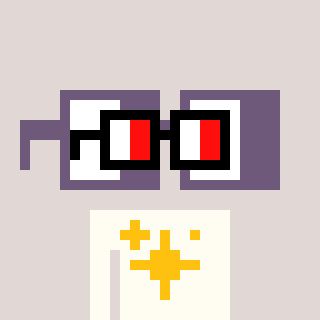
a pixel art character with square glasses with black frames and red eyes, a glasses-shaped head and a grayscale-colored body on a warm background